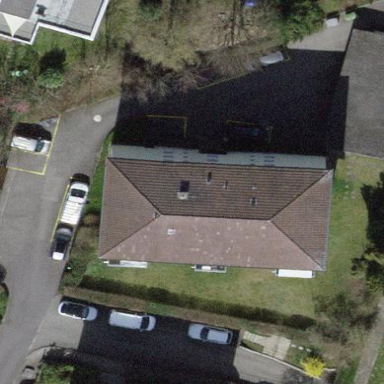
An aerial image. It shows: Residential building.